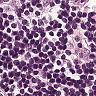
Metastatic tissue present: no